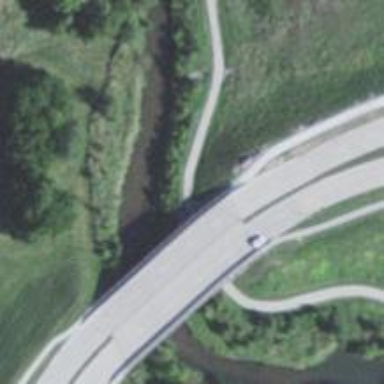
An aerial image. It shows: Footway bridge.